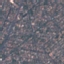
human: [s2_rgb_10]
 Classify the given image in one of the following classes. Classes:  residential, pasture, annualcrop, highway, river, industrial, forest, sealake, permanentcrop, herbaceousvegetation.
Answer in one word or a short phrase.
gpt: Residential